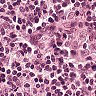
Metastatic tissue present: no